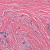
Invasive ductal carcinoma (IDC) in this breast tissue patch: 1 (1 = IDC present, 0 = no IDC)